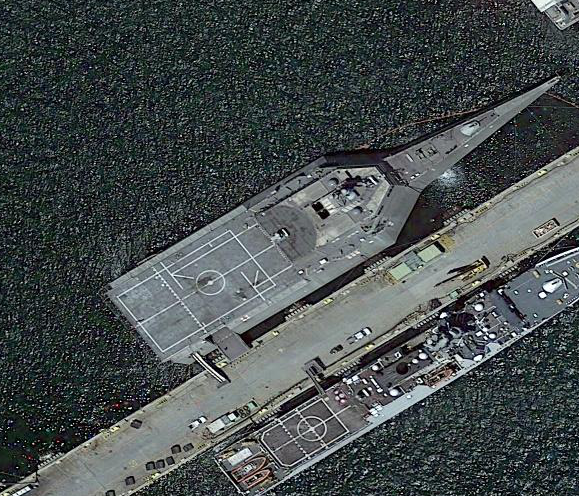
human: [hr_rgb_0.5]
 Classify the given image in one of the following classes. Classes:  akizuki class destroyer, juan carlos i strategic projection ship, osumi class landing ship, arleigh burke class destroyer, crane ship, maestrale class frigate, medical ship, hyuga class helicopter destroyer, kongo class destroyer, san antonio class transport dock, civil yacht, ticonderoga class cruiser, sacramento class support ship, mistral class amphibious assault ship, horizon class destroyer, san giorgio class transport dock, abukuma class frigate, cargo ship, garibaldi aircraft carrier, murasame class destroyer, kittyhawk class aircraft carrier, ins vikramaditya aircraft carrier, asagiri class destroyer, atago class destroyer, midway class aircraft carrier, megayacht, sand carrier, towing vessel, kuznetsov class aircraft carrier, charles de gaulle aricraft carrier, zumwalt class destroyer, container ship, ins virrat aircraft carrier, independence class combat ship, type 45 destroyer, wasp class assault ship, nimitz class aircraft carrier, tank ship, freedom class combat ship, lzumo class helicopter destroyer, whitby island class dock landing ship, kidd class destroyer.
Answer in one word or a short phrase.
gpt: Independence class combat ship